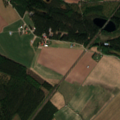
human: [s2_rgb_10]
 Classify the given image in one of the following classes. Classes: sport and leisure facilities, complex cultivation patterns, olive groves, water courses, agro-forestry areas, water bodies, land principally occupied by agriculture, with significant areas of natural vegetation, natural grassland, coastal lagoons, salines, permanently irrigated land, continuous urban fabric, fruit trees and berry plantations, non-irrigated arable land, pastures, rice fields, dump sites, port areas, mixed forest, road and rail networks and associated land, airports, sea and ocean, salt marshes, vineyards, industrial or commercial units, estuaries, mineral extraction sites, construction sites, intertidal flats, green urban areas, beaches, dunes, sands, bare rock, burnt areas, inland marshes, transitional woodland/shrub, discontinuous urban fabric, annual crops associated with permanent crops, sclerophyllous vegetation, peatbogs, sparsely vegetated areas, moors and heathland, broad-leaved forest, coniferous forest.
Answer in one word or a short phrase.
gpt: non-irrigated arable land, coniferous forest, mixed forest